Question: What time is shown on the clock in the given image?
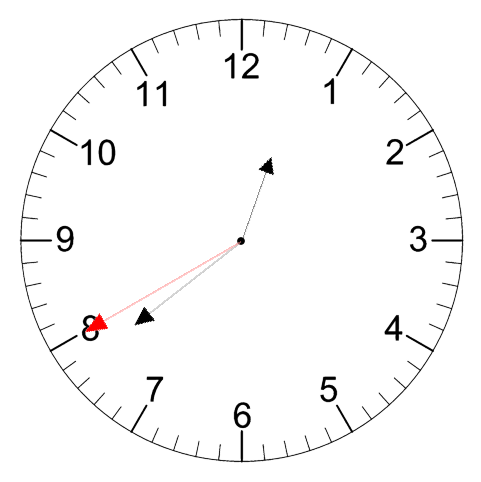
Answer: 12:38:40